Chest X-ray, AP view. Patient: 46 years old, sex M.
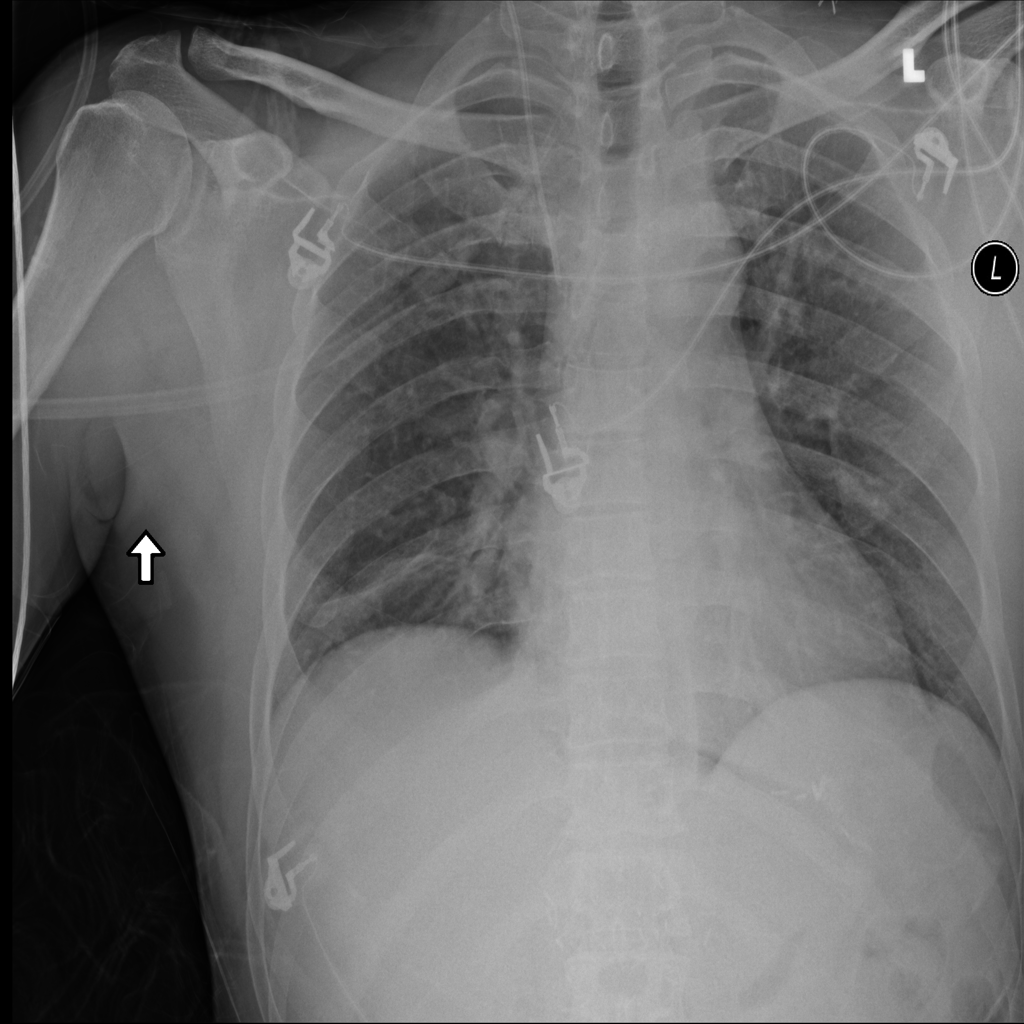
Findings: No Finding